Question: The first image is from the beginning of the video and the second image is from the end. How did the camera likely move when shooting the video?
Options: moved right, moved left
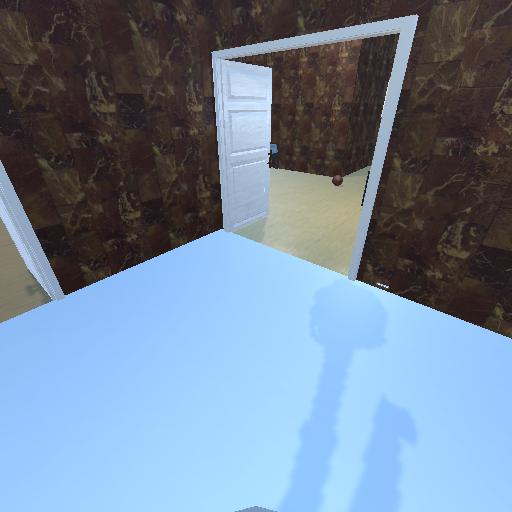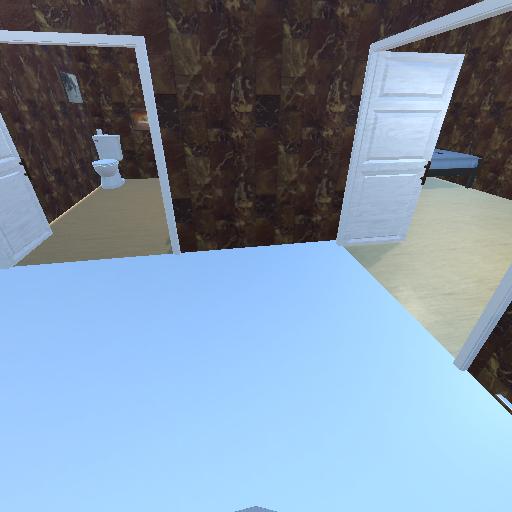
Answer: moved right